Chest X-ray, PA view. Patient: 31 years old, sex M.
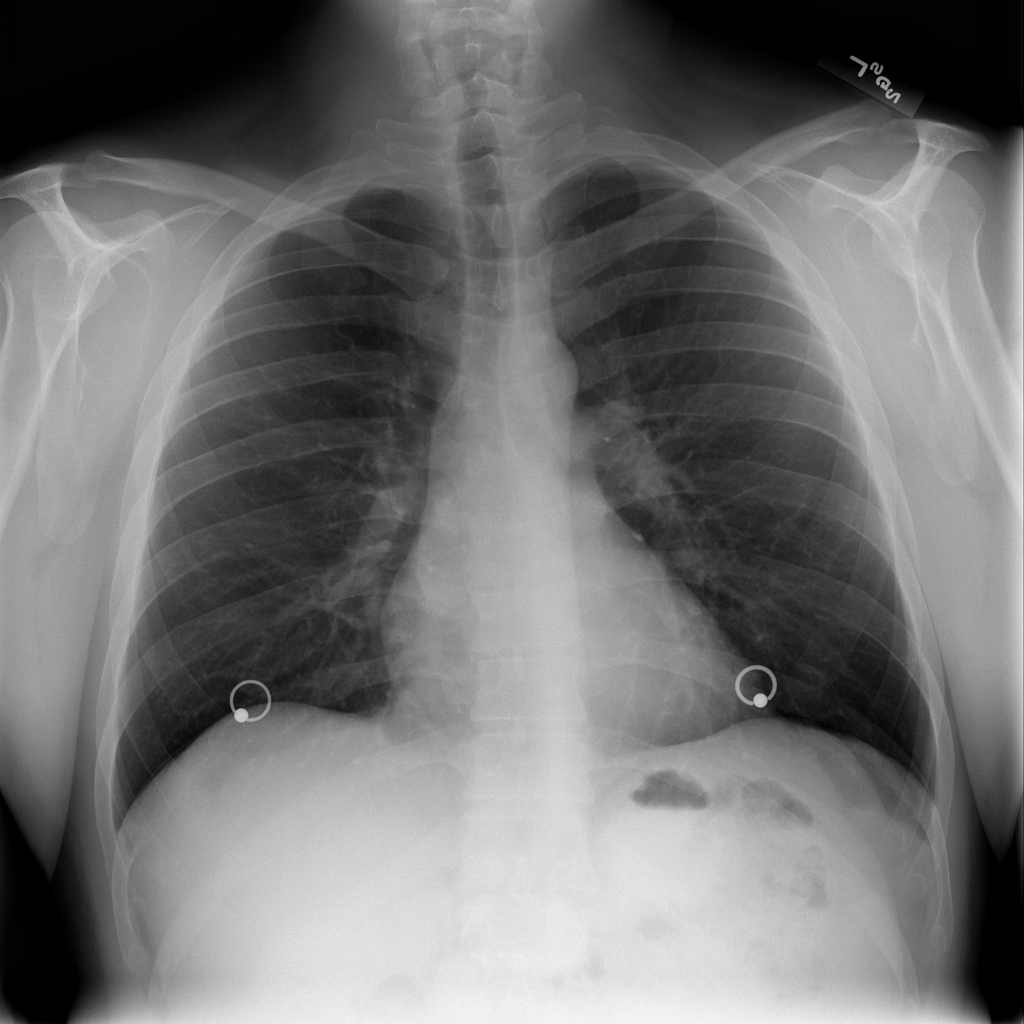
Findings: No Finding